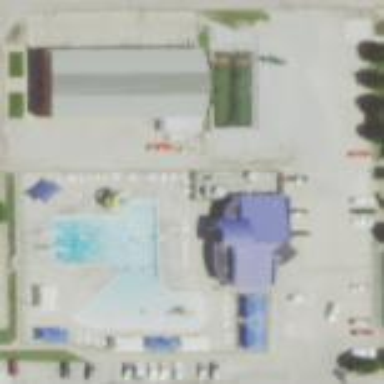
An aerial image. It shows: Sports centre focused on swimming activities.